Question: Hi Guys I am a total noob at backbone and underscore. I need to create a table that shows appointment bookings for some dates. I have to make it look something like this:

This is what my collection looks like:
'''
[
{"id":0, "startDate":"04/11/2013", "serviceID":241, "providerID":223, "timeSlots": ["09:00","10:00","11:00","12:00","13:00","14:00","15:00","16:00"]},
{"id":0, "startDate":"05/11/2013", "serviceID":241, "providerID":223, "timeSlots": ["09:00","10:00","11:00","12:00","13:00","14:00","15:00","16:00"]}
]
'''
What I am doing currently in my underscore template is:
'''
<div class="table-responsive">
<div class="row">
</div>
<table id="stbl" class="table table-striped table-condensed table-bordered">
<% _.each(slots, function(slot) { %>
<tr>
<td>
<strong> <%- slot.startDate %> </strong>
</td>
<% _.each(slot.timeSlots, function(t) { %>
<td>
<button id="timeslot" data-provider="<%- slot.providerID %>" data-time="<%- t %>" data-date="<%- slot.startDate %>" class="btn btn-small btn-blue"><span><%- t %></span></button>
</td>
<% }); %>
</tr>
<% }); %>
</table>
</div>
'''
What changes do I make to my template to give it a structure like the picture above?
Thanks
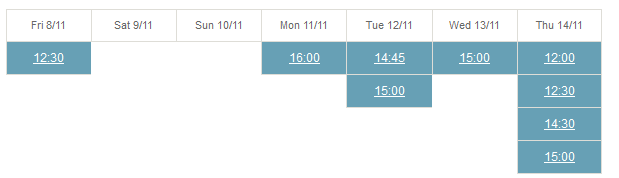
Answer: Your data structure is a little tedious to play with.
I would suggest doing 2 passes in your template to build the table header & body separately.
Here's what I'm trying to say:
'''
// template start
<table>
<thead>
/* ...code to create header */
</thead>
<tbody>
/* ... code to create row entries */
</tbody>
</table>
// template end
'''
<URL> Hope you can take it further from here.
Good Luck